Question: I am trying to initialize a 'UIButton' programmatically but see one of these errors:
> buttonWithType is unavailable: use object construction UIButton(type:)
or
> error: incorrect argument label in call (have 'buttonWithType:', expected 'type:')
'''
for char in keys {
let btn: UIButton = UIButton.buttonWithType(UIButtonType.System) as UIButton
btn.frame = CGRectMake(0, 0, 20, 20)
btn.setTitle(char, forState: .Normal)
btn.sizeToFit()
btn.titleLabel?.font = UIFont.systemFontOfSize(20)
btn.backgroundColor = UIColor(hue: (216/360.0), saturation: 0.1, brightness: 0.81, alpha: 1)//
btn.setTitleColor(UIColor(white: 1.0, alpha: 1.0), forState: .Normal)
btn.setContentHuggingPriority(1000, forAxis: .Horizontal)
btn.setContentCompressionResistancePriority(1000, forAxis: .Horizontal)
btn.addTarget(self, action: Selector("handleBtnPress:"), forControlEvents: .TouchUpInside)
self.addSubview(btn)
}
'''

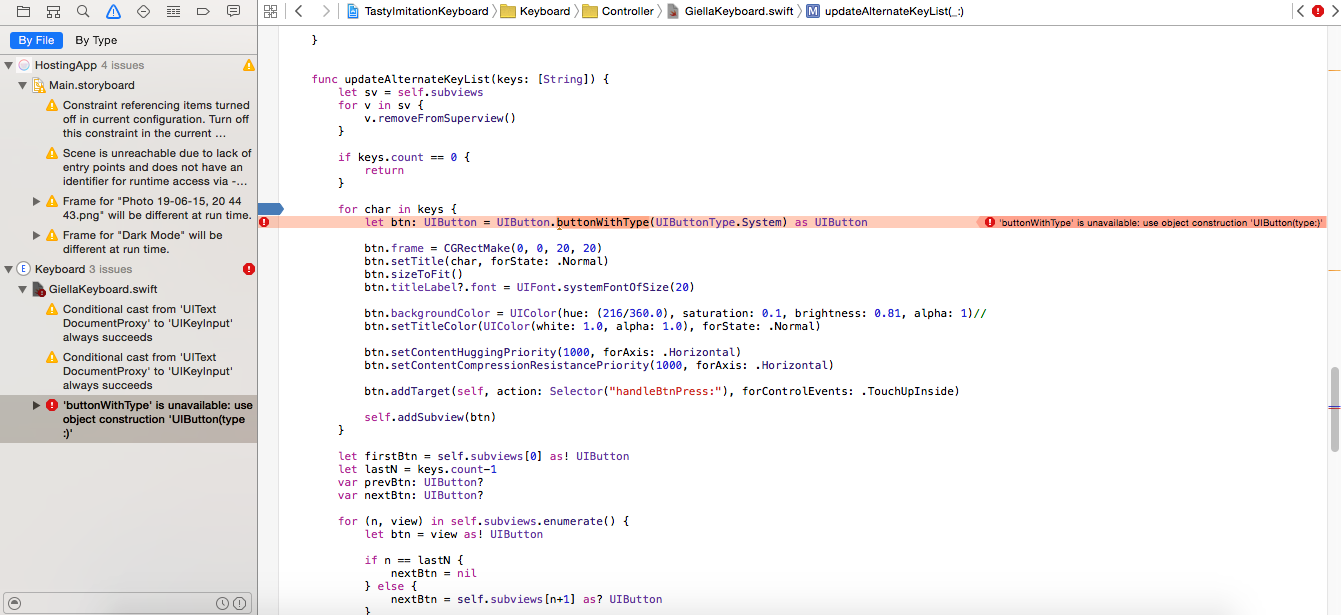
Answer: The convenience initializer for 'UIButton' has changed.
> 'convenience init(type buttonType: UIButtonType)'
Swift 3:
'''
let btn = UIButton(type: .system) // note the lower case s
'''
Swift 2.x:
'''
let btn = UIButton(type: .System)
'''